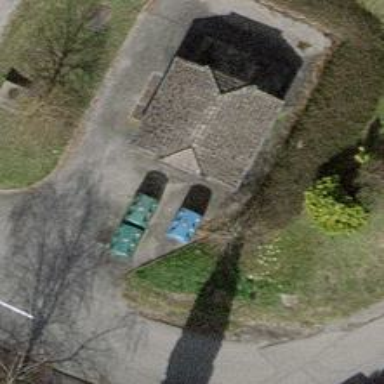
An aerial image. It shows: Recycling container at amenity designated for recycling.